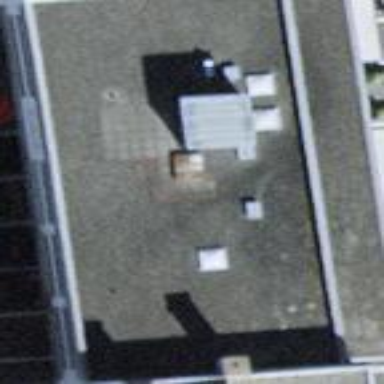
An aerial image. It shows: Office building.